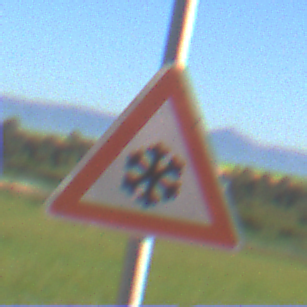
Verkehrszeichen: SchneeOderEisglaette
Umgebung: Outdoor, RoadRail
Tageszeit: MorningAfternoon
Wetter: Clear
Licht: Natural
Jahreszeit: NotSpecified
Kontrast: HighContrast